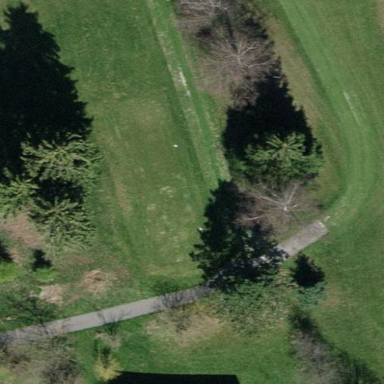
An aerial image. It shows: Grassy area designated as golf tee.